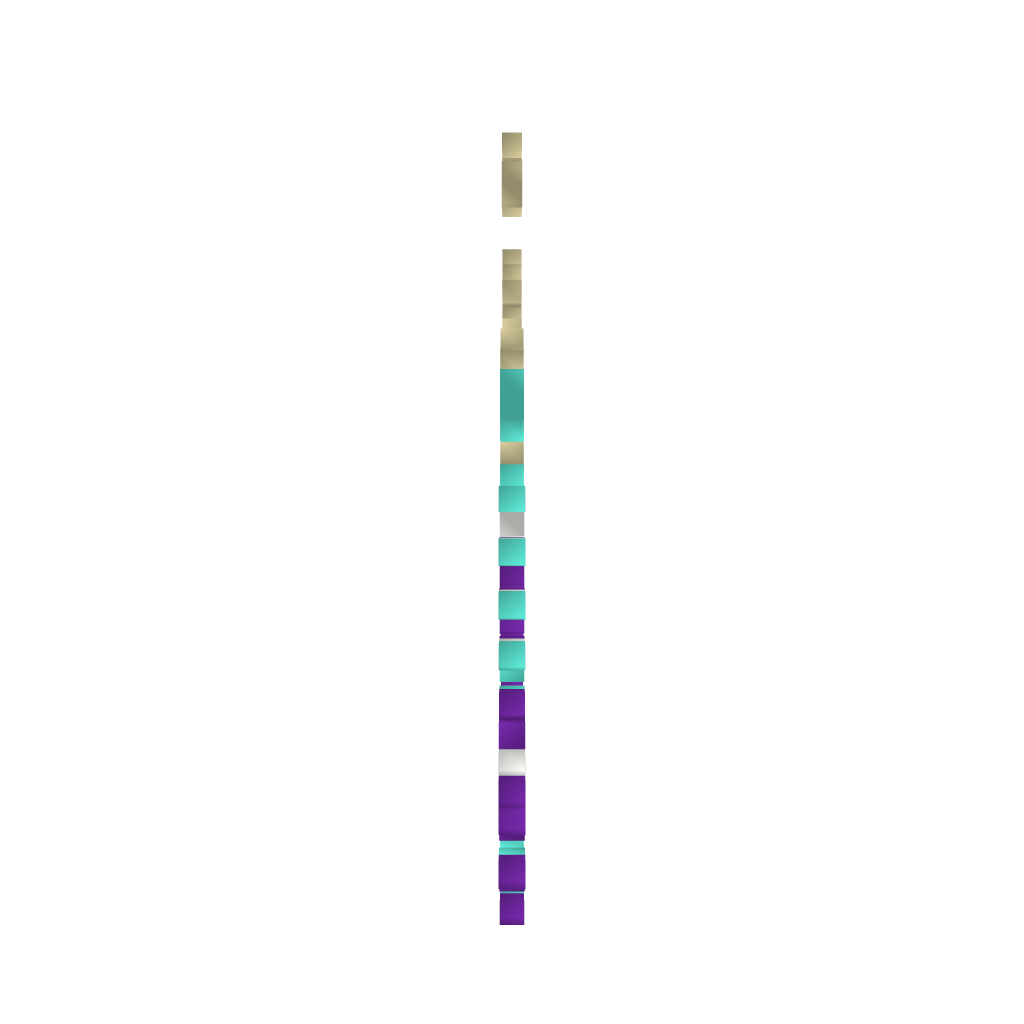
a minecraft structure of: Wily Capsule #2 (ErnieCIII)